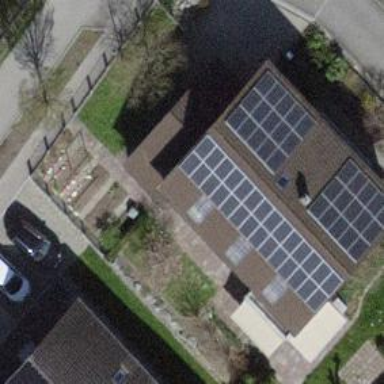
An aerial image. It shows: Solar photovoltaic panel generator.